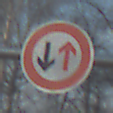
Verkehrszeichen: VorrangDesGegenverkehrs
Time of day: MorningAfternoon
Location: Outdoor (Suburban)
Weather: PartlyCloudy
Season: NotSpecified
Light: Natural